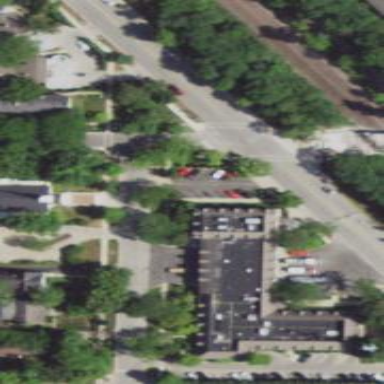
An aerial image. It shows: Civic building.